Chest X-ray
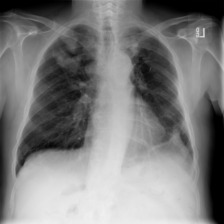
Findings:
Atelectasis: negative
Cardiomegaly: negative
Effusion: negative
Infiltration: negative
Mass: positive
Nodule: negative
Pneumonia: negative
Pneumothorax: negative
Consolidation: negative
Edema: negative
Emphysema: negative
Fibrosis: negative
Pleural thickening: negative
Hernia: negative